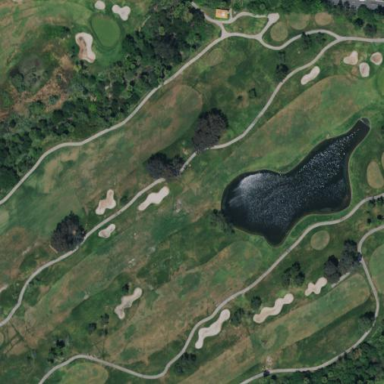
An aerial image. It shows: Water hazard on golf course. The hazard is natural water feature.